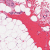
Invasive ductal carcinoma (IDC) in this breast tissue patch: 0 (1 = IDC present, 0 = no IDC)